Question: I'm setting up google analytics super proxy to create some public queries on my google analytics data. I have followed the instructions given in the below link to setup a analytics super proxy in app engine:
<URL>
I have followed the steps specified, enabling access for analytics api and creating a client ID for the super proxy web application deployed in app engine. I updated the required properties in the app.yaml and config.py files in the super proxy and deployed it to app engine.
I'm able to open the admin page of the deployed super proxy, but when I try to authorize access, I get the an error saying 'invalid_client' (although the client id seems to match with the one I created in developer console):

I'm unable to figure out what has gone wrong, or if I've missed something? Can you please help?
Regards,
Anand
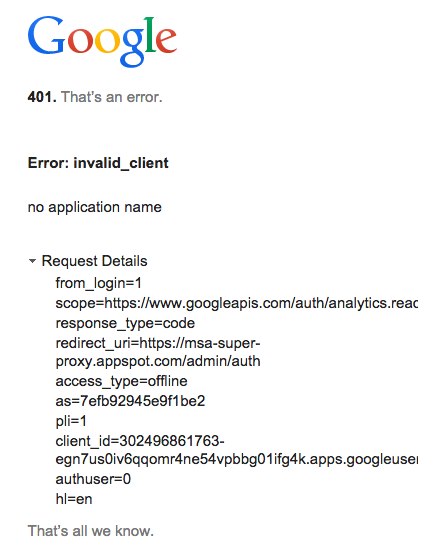
Answer: Go to the <URL>.